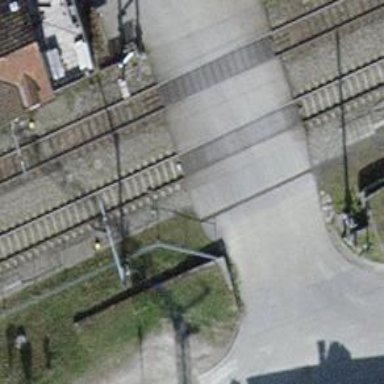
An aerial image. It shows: Level crossing with full barriers and lights.